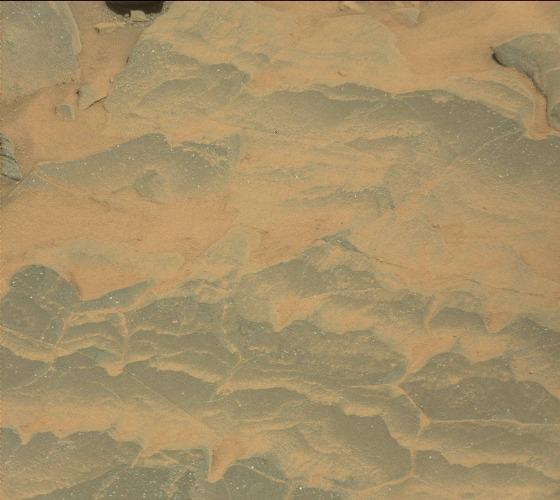
Terrain classes present: Bedrock, Shadow